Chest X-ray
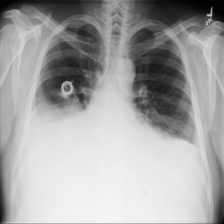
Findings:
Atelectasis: negative
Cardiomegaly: negative
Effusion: positive
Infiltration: negative
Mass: negative
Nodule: negative
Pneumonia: negative
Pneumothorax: negative
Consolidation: negative
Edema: negative
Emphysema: negative
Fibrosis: negative
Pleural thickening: negative
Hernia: negative